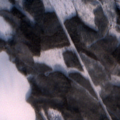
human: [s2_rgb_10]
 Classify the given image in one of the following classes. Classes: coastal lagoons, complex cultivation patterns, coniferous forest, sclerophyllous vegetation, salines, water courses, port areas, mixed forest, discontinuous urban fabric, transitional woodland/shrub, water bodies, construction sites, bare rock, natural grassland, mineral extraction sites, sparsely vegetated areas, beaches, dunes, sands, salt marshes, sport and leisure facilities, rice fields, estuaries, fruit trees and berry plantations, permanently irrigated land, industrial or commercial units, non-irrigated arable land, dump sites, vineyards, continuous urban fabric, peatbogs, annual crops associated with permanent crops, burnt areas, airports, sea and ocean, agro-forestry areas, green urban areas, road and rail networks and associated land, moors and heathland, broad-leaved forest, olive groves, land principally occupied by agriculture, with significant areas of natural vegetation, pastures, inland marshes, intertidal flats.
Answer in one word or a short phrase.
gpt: mixed forest, transitional woodland/shrub, water bodies